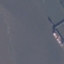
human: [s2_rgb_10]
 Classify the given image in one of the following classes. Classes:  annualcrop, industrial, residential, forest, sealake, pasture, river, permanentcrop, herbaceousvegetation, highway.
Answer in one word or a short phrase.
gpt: SeaLake